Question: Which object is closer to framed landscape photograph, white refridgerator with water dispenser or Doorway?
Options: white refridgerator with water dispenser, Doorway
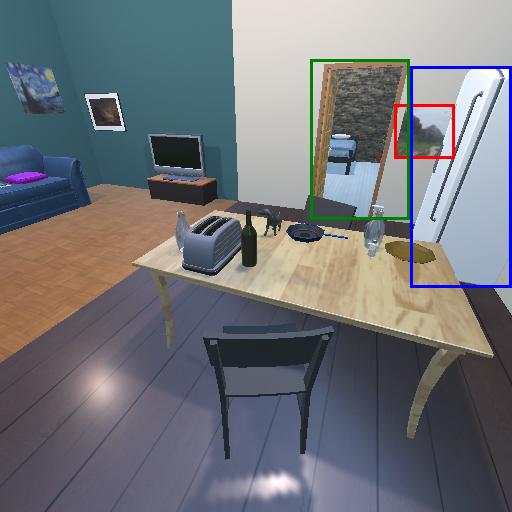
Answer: white refridgerator with water dispenser